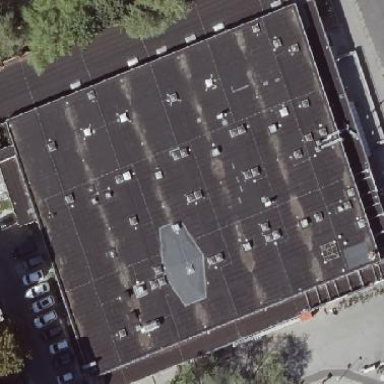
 housing supermarket with tar paper roof."